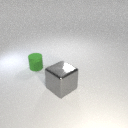
small green rubber cylinder behind large gray metal cube